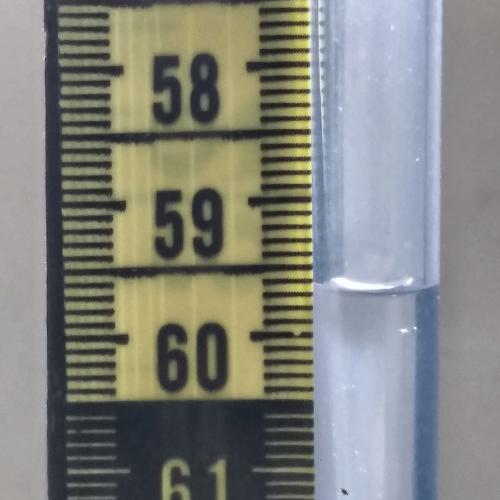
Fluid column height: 59.7 cm